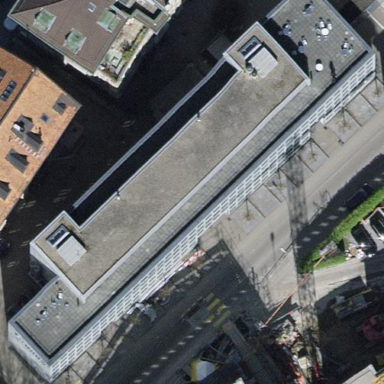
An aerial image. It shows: Office building.